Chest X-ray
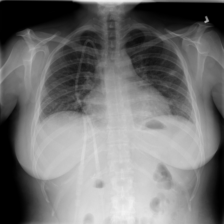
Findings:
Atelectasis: positive
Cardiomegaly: negative
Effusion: positive
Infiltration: negative
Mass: negative
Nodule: negative
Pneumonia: negative
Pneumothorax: negative
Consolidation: negative
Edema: negative
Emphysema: negative
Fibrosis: negative
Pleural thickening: negative
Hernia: negative